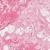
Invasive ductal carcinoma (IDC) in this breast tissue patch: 0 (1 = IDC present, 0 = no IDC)